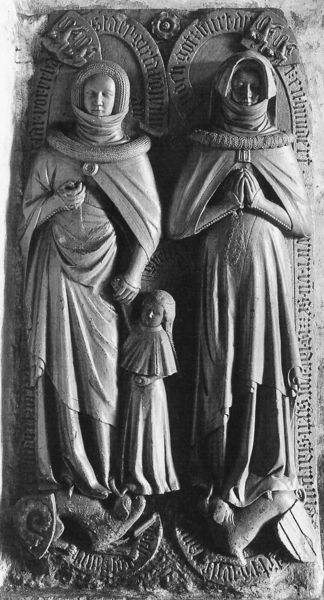
Titel: Grabmal zweier Damen von Weilnau (gest. 1362 und 1364) mit Gretchen
Standort: Unterreichenbach, Dorfkirche (EU - D - H)
Schlagwörter: fuß, hand, mann, frauen, frau, hund, rose, schal, tier, halten, kragen, stein, hände, gewand, familie, kind, paar, relief, schrift, gefaltet, inschrift, granit, podest, schlange, beten, wappen, löwen, statuen, grab, jesus, mittelalter, andacht, heilige, schnecke, maria, damilie, grabmal, kapuze, epitaph, schriftband, ehren, seehung, grani, halbreliief